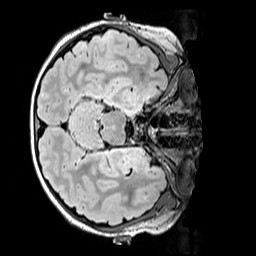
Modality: FLAIR
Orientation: axial
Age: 10
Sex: male
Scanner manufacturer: siemens
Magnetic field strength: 3 T
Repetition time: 5 s
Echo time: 0.388 s